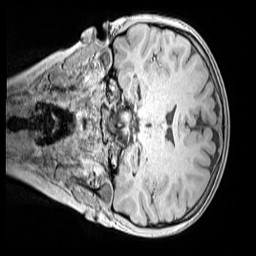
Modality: MP2RAGE
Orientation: coronal
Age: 10
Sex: female
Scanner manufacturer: siemens
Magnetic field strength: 3 T
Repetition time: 4 s
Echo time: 0.00299 s